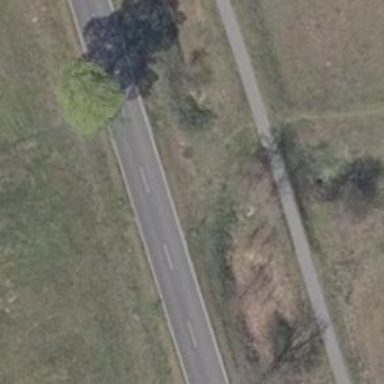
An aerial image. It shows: Tertiary road with asphalt surface.